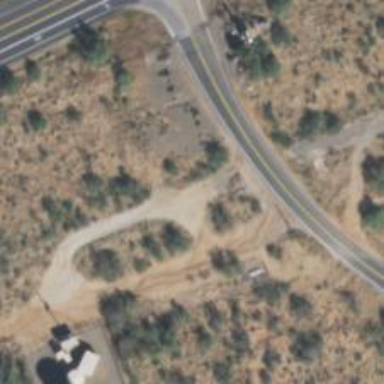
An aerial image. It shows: Service road.